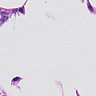
Metastatic tissue present: no